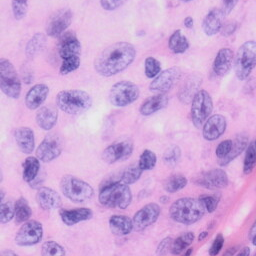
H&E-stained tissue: Skin